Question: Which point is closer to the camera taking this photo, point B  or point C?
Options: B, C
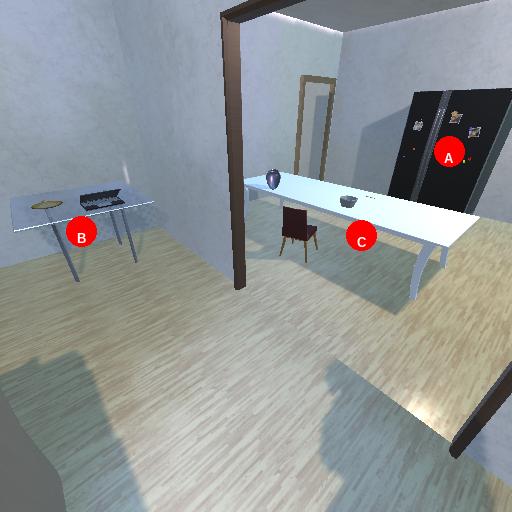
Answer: B